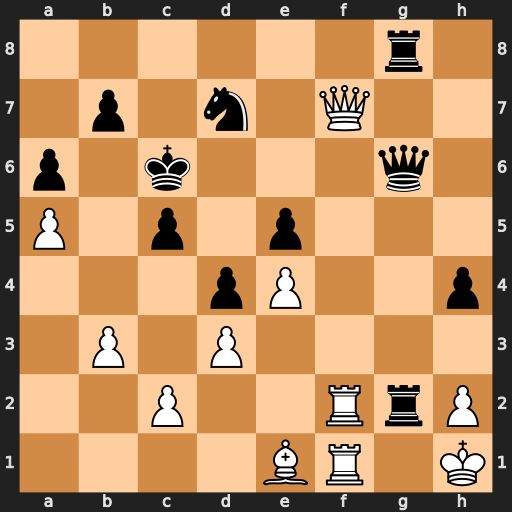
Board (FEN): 6r1/1p1n1Q2/p1k3q1/P1p1p3/3pP2p/1P1P4/2P2RrP/4BR1K
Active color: w
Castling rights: -
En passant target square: -
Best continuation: Rf6+ Qxf6 Rxf6+